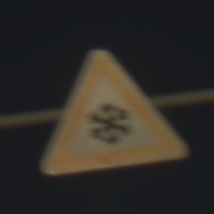
Verkehrszeichen: SchneeOderEisglaette
Umgebung: Outdoor, Suburban
Tageszeit: MorningAfternoon
Wetter: Clear
Licht: Natural
Jahreszeit: NotSpecified
Kontrast: HighContrast